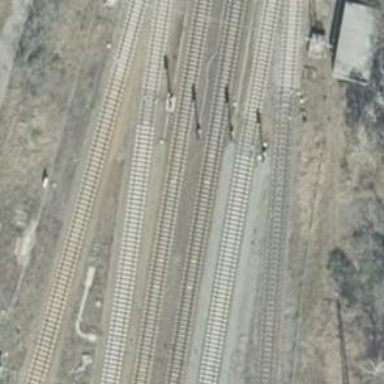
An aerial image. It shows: Railway signal with block marker for train protection.